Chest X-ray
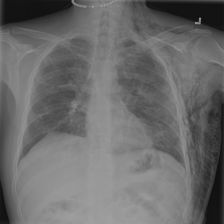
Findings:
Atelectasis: negative
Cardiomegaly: negative
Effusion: negative
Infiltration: negative
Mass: negative
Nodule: negative
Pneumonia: negative
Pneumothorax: positive
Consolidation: negative
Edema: negative
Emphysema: positive
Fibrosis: negative
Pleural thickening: negative
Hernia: negative